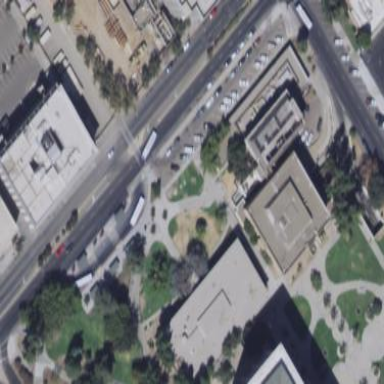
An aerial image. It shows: Police building.